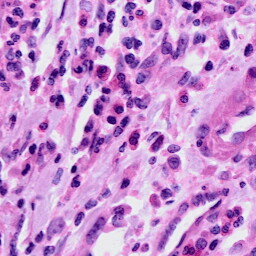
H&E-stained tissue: Cervix